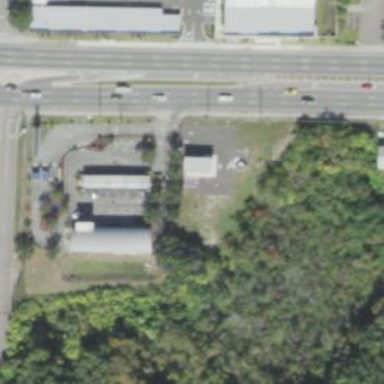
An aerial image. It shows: Car wash facility.